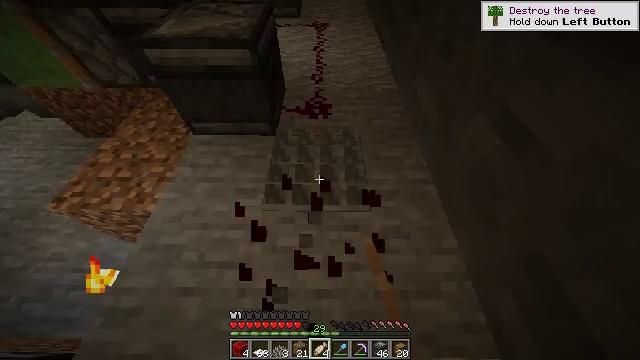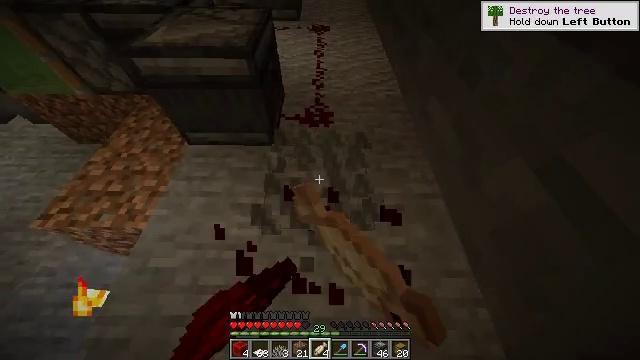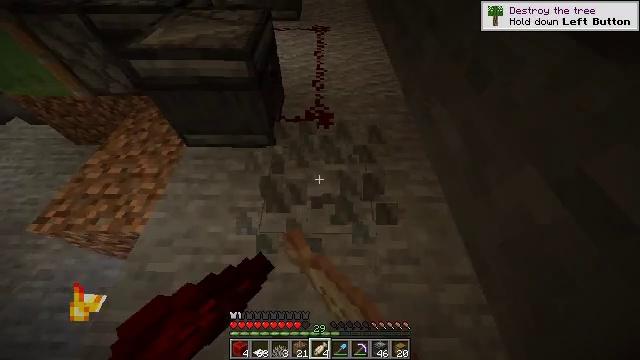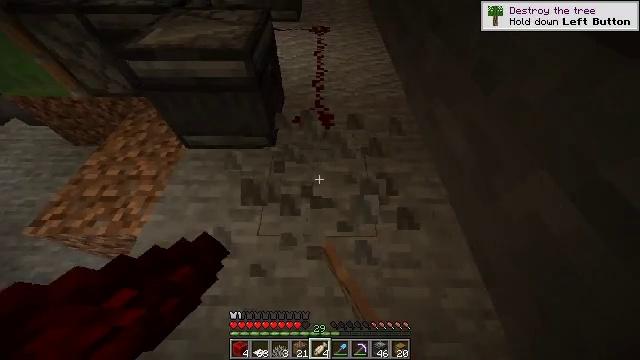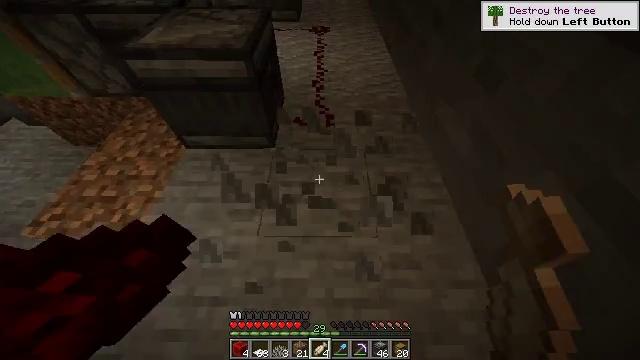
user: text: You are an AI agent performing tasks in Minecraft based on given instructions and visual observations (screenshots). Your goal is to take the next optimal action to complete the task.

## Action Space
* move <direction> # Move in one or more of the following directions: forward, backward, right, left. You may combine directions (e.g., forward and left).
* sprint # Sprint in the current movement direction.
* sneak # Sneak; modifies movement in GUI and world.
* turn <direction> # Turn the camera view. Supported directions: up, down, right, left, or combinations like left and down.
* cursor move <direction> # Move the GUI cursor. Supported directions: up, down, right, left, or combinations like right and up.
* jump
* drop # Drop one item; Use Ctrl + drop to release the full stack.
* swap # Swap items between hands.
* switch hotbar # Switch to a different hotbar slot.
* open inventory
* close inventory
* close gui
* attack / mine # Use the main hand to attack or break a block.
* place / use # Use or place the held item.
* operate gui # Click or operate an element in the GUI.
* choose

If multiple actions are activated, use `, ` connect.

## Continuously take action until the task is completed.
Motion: motion action
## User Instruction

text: Gather the repeater by attacking it.
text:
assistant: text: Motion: attack / mine
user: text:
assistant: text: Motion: attack / mine
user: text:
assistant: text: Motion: attack / mine
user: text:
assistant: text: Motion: attack / mine
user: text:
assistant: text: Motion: attack / mine